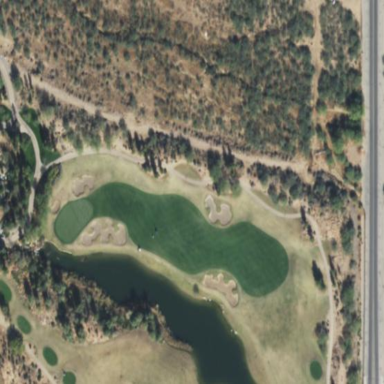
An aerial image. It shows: Grassy area designated as golf fairway.